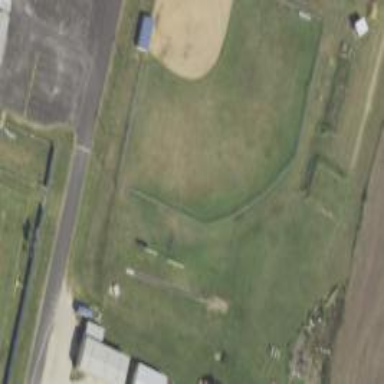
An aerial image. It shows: Softball pitch for leisure land activities.